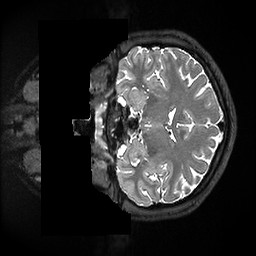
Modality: T2w
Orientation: coronal
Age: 22
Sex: female
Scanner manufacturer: ge
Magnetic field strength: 3 T
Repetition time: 3.202 s
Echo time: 0.0667 s